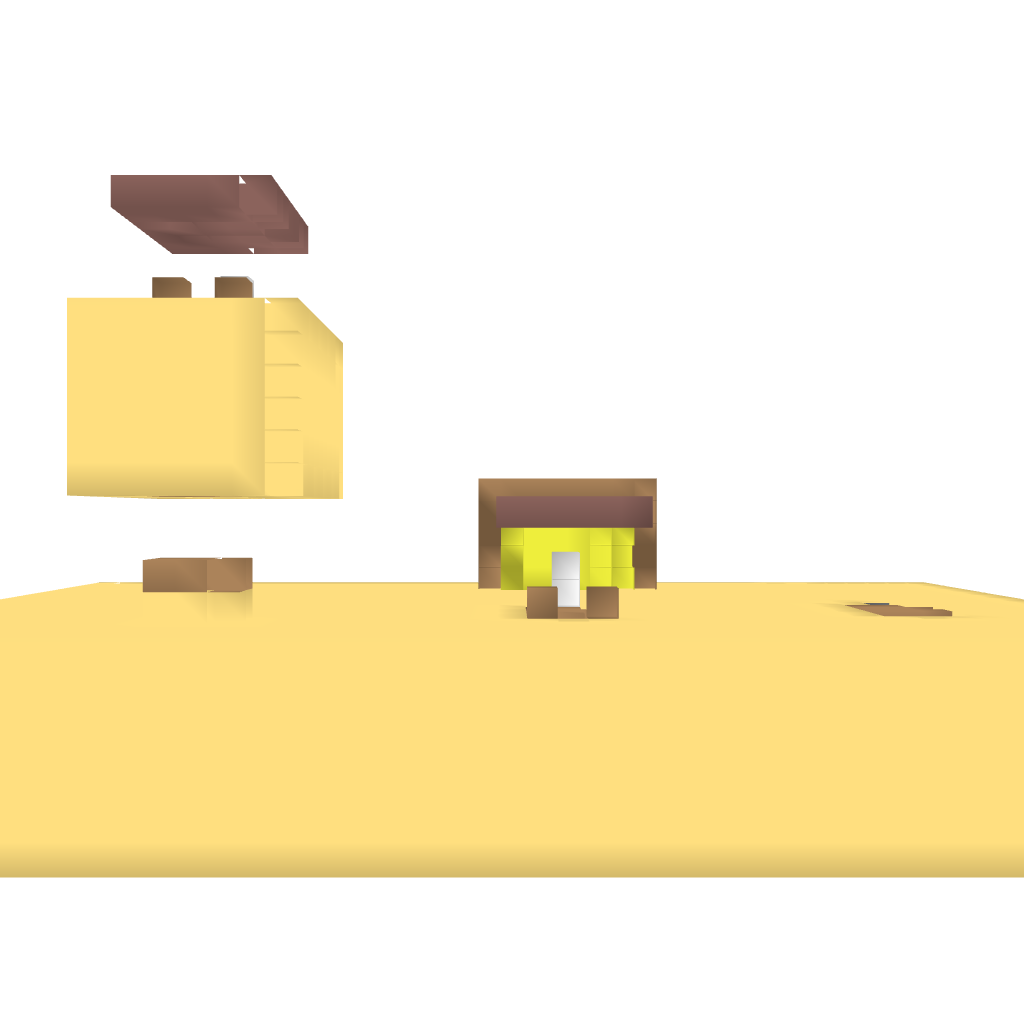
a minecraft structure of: Dustless trap bad low quality